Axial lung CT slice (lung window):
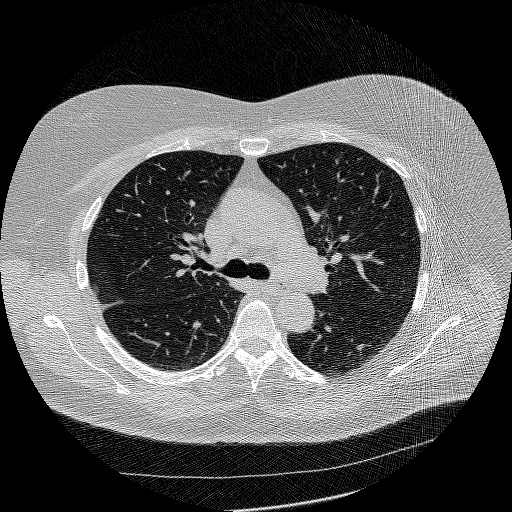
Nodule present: no